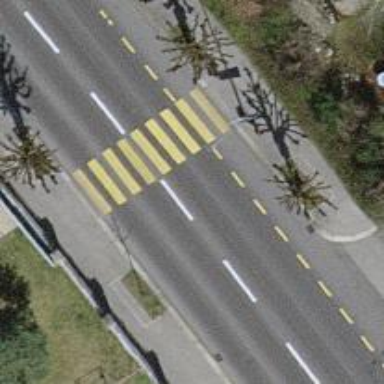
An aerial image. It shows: Marked asphalt footway with crossing markings.